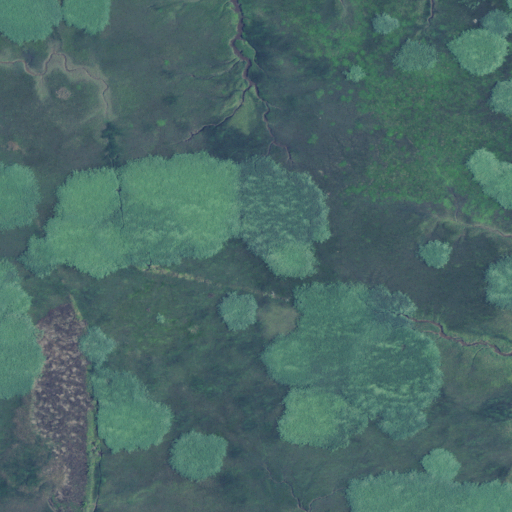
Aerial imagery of island in South Carolina named Hare Island containing only herbaceous wetlands